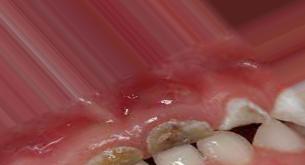
Condition: Caries